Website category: movie
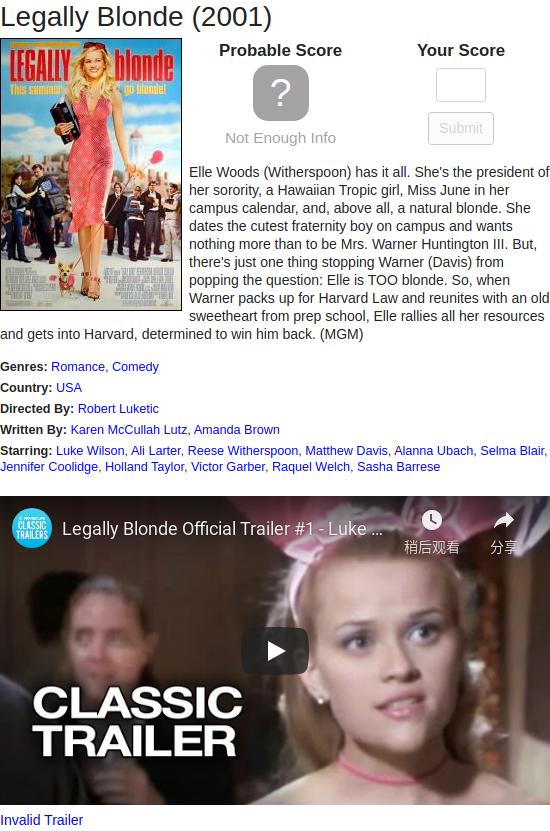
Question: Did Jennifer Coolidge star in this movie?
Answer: yes

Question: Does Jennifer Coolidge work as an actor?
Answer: yes

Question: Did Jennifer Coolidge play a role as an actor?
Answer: yes

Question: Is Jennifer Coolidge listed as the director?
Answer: no

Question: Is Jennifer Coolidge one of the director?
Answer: no

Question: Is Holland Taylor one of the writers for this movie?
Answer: no

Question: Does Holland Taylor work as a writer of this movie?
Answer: no

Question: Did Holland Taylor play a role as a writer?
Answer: no

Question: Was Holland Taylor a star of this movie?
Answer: yes

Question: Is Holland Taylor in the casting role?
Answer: yes

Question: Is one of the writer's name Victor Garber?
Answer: no

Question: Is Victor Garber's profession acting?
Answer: yes

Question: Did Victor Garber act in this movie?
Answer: yes

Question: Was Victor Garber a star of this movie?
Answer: yes

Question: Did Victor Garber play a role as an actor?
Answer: yes

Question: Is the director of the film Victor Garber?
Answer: no

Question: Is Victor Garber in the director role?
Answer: no

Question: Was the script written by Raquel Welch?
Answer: no

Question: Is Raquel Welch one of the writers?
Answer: no

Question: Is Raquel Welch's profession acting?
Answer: yes

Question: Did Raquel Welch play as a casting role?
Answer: yes

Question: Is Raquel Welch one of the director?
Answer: no

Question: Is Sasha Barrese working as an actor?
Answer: yes

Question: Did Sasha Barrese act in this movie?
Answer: yes

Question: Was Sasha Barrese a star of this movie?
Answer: yes

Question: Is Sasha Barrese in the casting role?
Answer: yes

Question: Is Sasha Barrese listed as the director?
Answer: no